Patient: sex M, age 63
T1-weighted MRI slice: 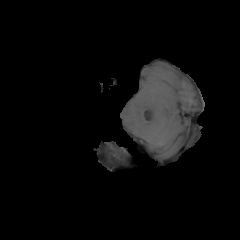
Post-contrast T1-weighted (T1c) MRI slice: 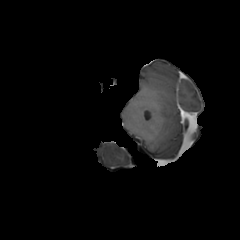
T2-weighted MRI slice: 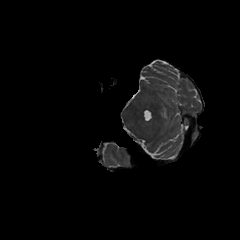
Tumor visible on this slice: no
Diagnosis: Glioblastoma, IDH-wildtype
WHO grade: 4